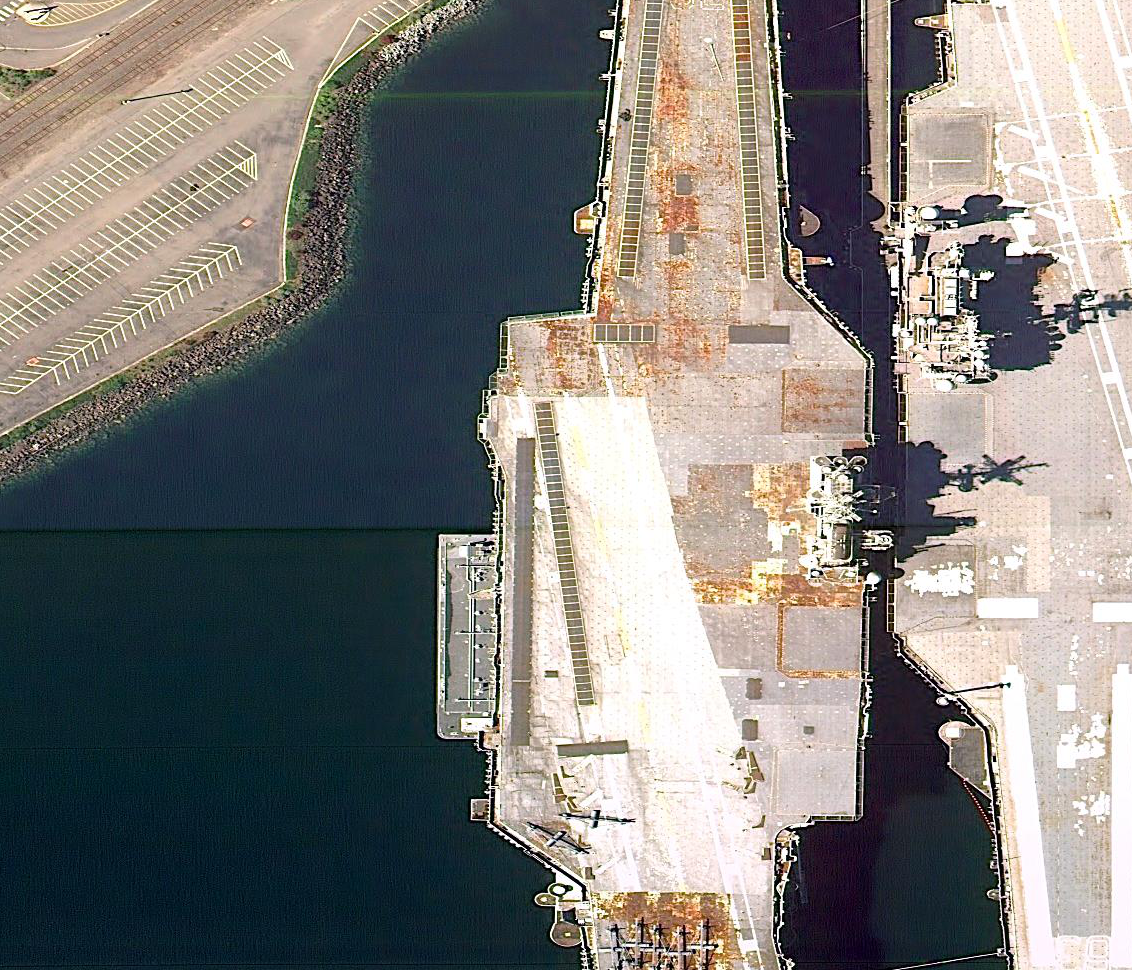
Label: aircraft_carrier